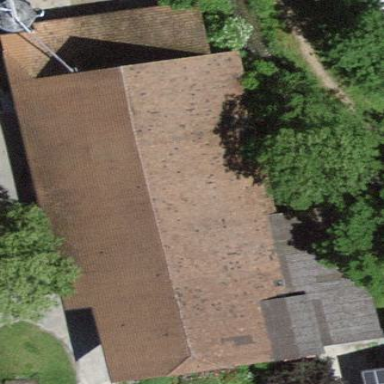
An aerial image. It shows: Farm building.